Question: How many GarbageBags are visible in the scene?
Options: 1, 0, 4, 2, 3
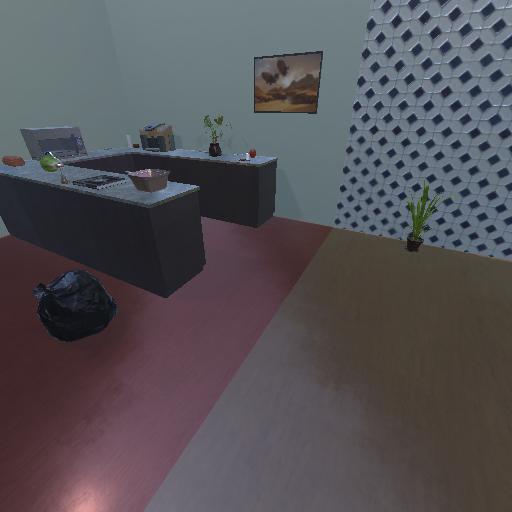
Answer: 1